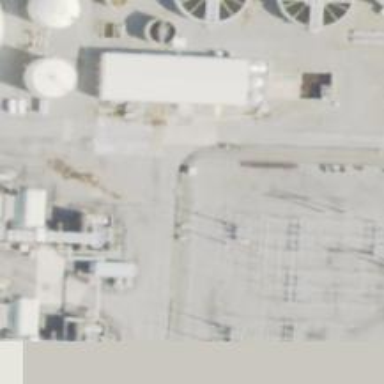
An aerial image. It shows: Switch used for power control.